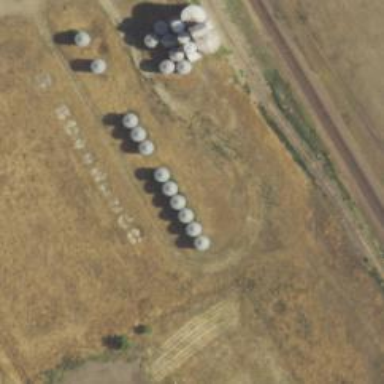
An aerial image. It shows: Silo.